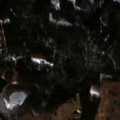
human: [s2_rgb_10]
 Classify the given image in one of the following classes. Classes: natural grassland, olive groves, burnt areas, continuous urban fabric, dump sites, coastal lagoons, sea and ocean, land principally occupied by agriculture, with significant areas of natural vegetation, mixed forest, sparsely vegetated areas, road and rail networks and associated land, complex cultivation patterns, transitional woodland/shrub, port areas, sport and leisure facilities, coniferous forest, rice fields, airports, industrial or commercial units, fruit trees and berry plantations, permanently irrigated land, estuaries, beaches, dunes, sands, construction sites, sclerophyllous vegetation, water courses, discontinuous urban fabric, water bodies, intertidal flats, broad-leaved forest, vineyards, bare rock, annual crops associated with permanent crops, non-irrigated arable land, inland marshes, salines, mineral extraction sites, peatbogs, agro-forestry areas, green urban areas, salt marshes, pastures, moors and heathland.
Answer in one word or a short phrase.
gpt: non-irrigated arable land, pastures, land principally occupied by agriculture, with significant areas of natural vegetation, coniferous forest, transitional woodland/shrub, peatbogs